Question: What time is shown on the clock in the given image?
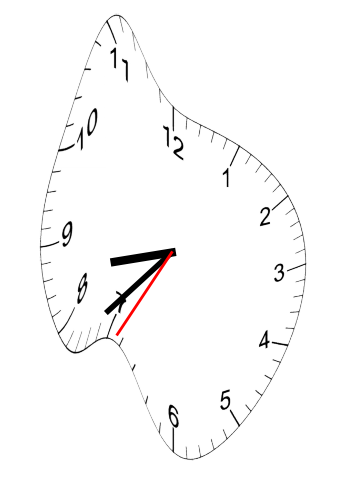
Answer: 08:37:35